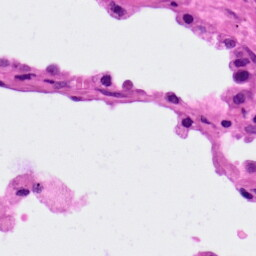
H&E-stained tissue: Lung